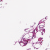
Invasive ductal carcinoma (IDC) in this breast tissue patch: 0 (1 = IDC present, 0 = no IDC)